Field crop: tomato
Growth stage: 1
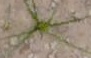
Species: cyperus